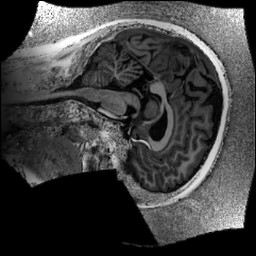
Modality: UNIT1
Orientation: sagittal
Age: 21
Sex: female
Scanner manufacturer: siemens
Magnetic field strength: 6.98 T
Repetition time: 6 s
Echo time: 0.00283 s